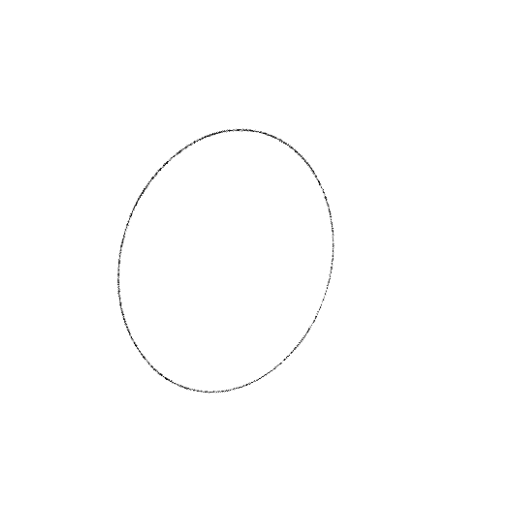
Crossing number: 0